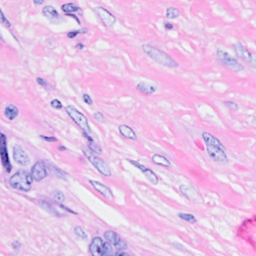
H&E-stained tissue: Breast